Aerial crown-view tile of a tropical tree (Barro Colorado Island, Panama), acquired 20241216:
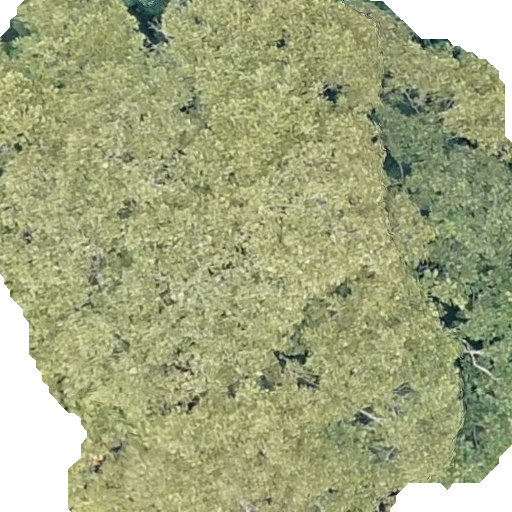
Species: Dipteryx oleifera
GBIF accepted scientific name: Dipteryx oleifera
Crown area: 394.401 m²